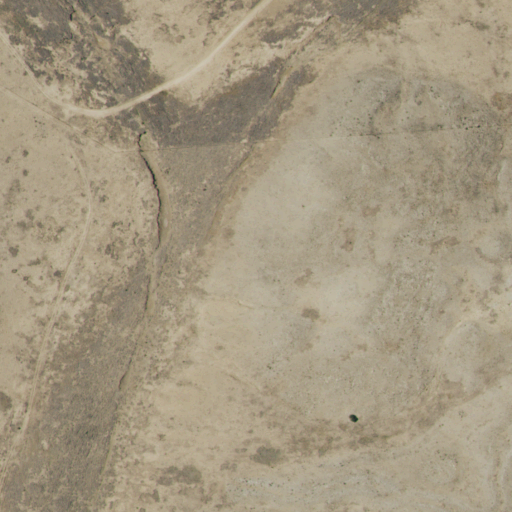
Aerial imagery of valley in New Mexico named Rosy Draw containing shrub and grassland